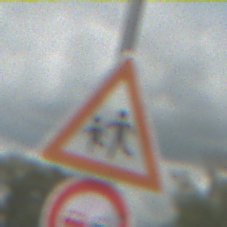
Verkehrszeichen: KinderRechts
Zusatzzeichen unten: Ueberholverbot
Umgebung: Outdoor, Suburban
Tageszeit: Midday
Wetter: PartlyCloudy
Licht: Natural
Jahreszeit: Summer
Kontrast: HighContrast